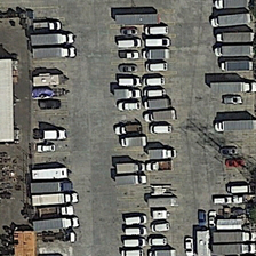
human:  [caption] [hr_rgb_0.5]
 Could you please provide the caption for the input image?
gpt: Concrete is used for large docks and small cars.

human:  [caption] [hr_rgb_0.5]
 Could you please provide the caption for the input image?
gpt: Parking concrete to dock with many large containers and small cars.

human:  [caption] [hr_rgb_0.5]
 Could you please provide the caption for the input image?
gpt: concrete in the parking lot to be docked with many large containers and small vehicles.

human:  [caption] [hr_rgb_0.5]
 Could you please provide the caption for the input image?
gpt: Many large containers and small vehicles are placed in concrete in the parking lot.

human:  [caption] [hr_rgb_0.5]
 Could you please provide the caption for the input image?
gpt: Concrete in the parking lot to dock with many large containers and small vehicles.